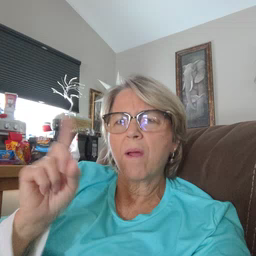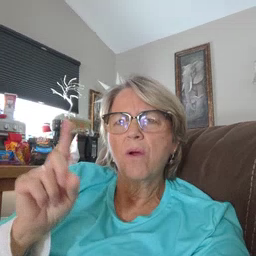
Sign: where